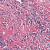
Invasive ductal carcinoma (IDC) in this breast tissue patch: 1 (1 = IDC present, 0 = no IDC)